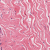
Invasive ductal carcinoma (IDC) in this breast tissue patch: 0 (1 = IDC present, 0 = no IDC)